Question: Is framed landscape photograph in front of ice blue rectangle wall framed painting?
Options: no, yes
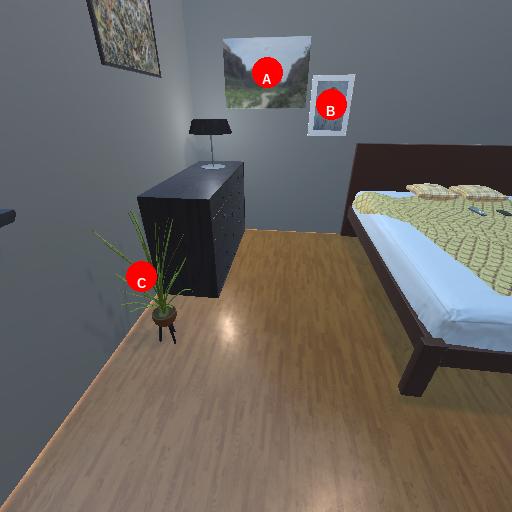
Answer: no